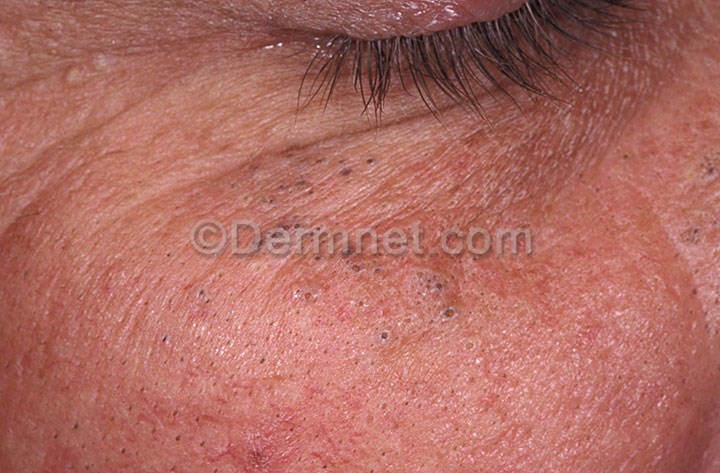
Disease: Acne and Rosacea Photos